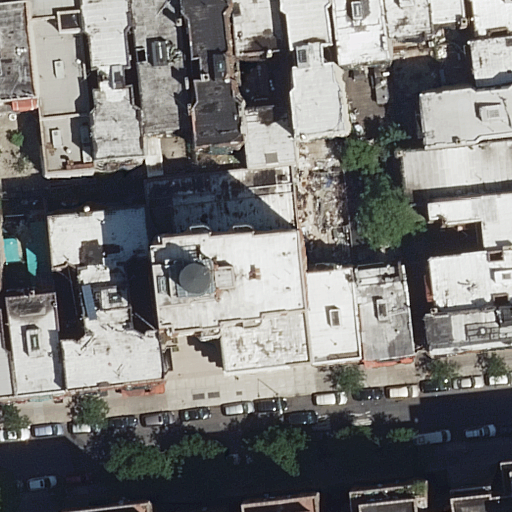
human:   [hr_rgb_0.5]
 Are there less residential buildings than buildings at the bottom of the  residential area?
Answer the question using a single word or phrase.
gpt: no

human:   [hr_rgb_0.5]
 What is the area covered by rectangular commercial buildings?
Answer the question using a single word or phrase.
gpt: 0m2

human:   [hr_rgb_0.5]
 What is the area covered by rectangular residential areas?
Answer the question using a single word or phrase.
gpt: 3225m2

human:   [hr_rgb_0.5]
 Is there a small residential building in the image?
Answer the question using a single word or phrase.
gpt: yes

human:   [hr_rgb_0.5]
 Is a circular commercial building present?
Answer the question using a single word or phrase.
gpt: no

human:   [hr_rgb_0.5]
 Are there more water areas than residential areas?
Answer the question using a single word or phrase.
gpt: no

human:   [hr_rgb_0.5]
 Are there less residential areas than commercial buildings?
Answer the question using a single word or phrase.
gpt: no

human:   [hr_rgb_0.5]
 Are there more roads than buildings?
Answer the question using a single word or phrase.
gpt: no

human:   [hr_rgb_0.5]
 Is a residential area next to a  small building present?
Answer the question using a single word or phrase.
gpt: yes

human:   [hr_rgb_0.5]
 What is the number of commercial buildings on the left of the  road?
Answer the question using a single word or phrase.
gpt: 0

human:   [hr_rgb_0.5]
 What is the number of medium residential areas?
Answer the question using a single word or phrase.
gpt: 0

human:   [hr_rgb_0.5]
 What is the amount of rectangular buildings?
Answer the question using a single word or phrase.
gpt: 20

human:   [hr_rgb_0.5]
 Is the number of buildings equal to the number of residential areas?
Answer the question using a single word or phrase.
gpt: no

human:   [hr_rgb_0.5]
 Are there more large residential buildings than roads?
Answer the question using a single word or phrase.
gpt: yes

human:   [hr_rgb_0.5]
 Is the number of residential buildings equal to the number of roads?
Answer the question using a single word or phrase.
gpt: no

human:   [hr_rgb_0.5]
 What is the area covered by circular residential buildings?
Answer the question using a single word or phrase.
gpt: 0m2

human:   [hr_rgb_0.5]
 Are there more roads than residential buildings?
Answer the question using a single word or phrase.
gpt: no

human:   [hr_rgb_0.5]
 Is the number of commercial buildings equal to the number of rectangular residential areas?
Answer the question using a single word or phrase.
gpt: no

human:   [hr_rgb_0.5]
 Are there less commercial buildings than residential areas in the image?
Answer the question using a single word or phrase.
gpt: yes

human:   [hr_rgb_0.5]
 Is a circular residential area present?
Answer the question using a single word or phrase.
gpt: no

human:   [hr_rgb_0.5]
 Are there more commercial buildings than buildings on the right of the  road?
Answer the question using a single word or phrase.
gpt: no

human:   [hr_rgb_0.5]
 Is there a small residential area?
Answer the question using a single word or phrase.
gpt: no

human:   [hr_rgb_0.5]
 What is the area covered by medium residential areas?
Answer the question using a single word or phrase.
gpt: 0m2

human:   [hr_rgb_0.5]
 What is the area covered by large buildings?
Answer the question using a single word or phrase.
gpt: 2712m2

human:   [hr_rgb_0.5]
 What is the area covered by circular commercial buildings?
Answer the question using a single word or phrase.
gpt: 0m2

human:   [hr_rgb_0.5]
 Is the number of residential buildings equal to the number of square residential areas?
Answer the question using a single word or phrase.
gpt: no

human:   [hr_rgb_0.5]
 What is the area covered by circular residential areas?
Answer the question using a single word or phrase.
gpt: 0m2

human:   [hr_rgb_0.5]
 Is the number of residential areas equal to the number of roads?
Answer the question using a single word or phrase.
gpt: yes

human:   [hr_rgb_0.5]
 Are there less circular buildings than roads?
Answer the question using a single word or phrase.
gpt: yes

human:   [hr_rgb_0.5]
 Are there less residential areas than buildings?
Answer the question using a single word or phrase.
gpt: yes

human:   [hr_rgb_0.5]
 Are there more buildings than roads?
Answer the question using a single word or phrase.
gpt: yes

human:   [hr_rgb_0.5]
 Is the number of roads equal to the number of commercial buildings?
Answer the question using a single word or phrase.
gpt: no

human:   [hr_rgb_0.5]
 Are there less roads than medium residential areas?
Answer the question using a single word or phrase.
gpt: no

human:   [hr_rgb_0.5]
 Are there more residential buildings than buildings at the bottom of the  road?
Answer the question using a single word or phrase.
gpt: yes

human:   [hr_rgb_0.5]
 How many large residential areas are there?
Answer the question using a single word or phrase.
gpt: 1

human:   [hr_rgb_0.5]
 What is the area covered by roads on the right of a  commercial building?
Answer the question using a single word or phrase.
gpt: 0m2